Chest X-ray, PA view. Patient: 54 years old, sex F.
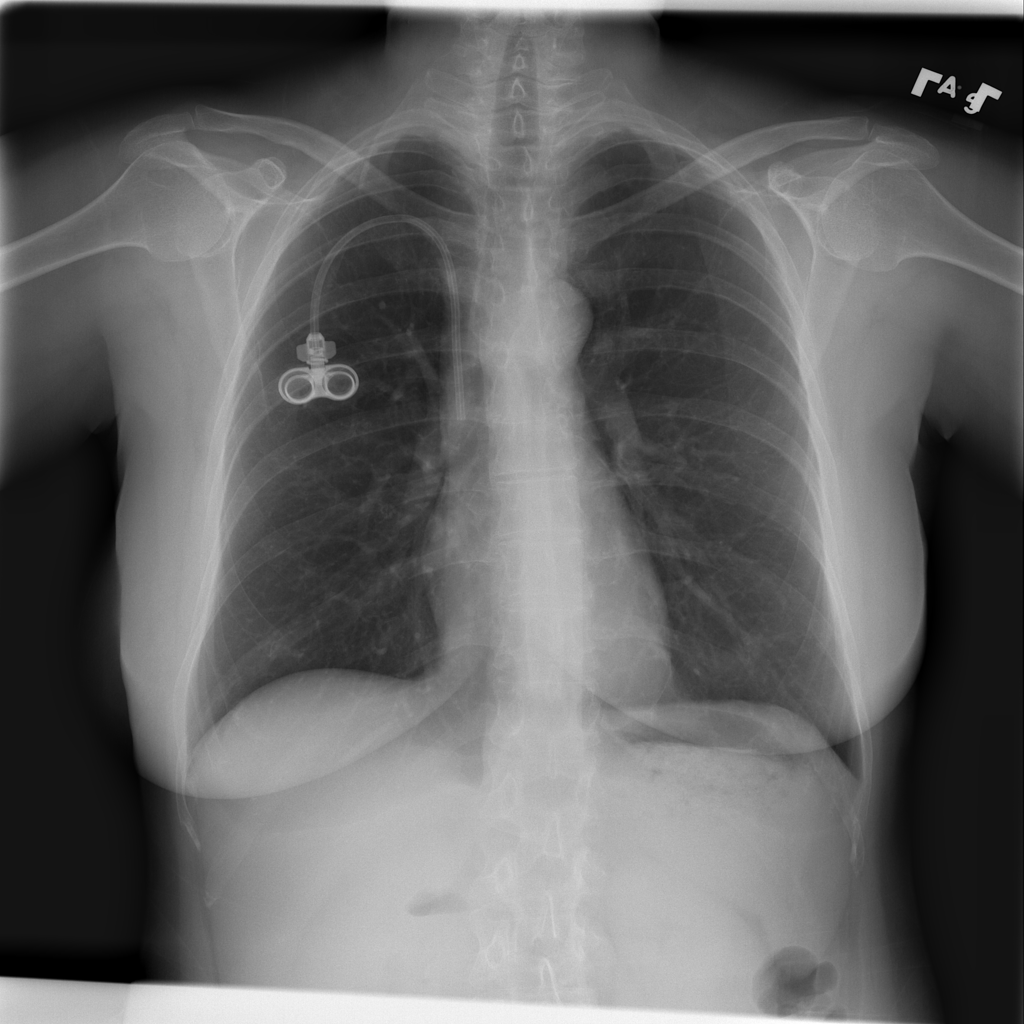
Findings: No Finding